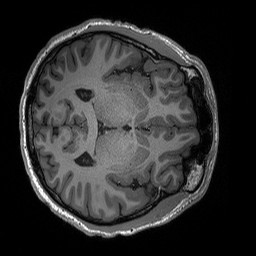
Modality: T1w
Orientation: axial
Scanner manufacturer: siemens
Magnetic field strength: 3 T
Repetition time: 2.3 s
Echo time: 0.00294 s